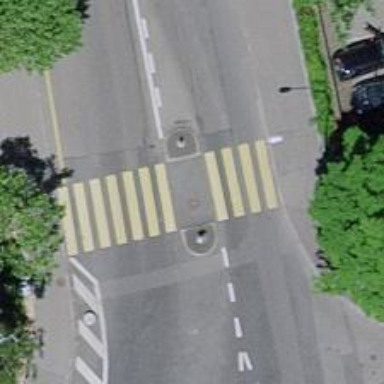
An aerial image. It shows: Uncontrolled road crossing with pedestrian island.